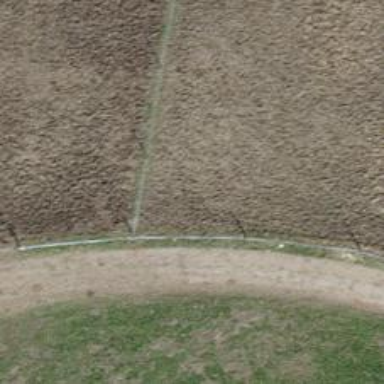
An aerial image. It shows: Hedge acting as barrier.